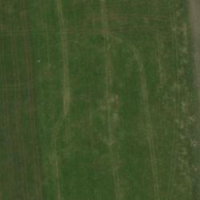
EUNIS habitat code: 24
Species observed at this site:
Ononis spinosa